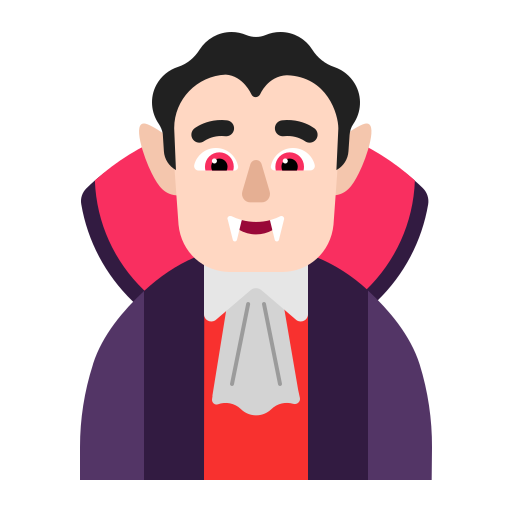
man vampire flat light